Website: bh-photo
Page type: cross-sells
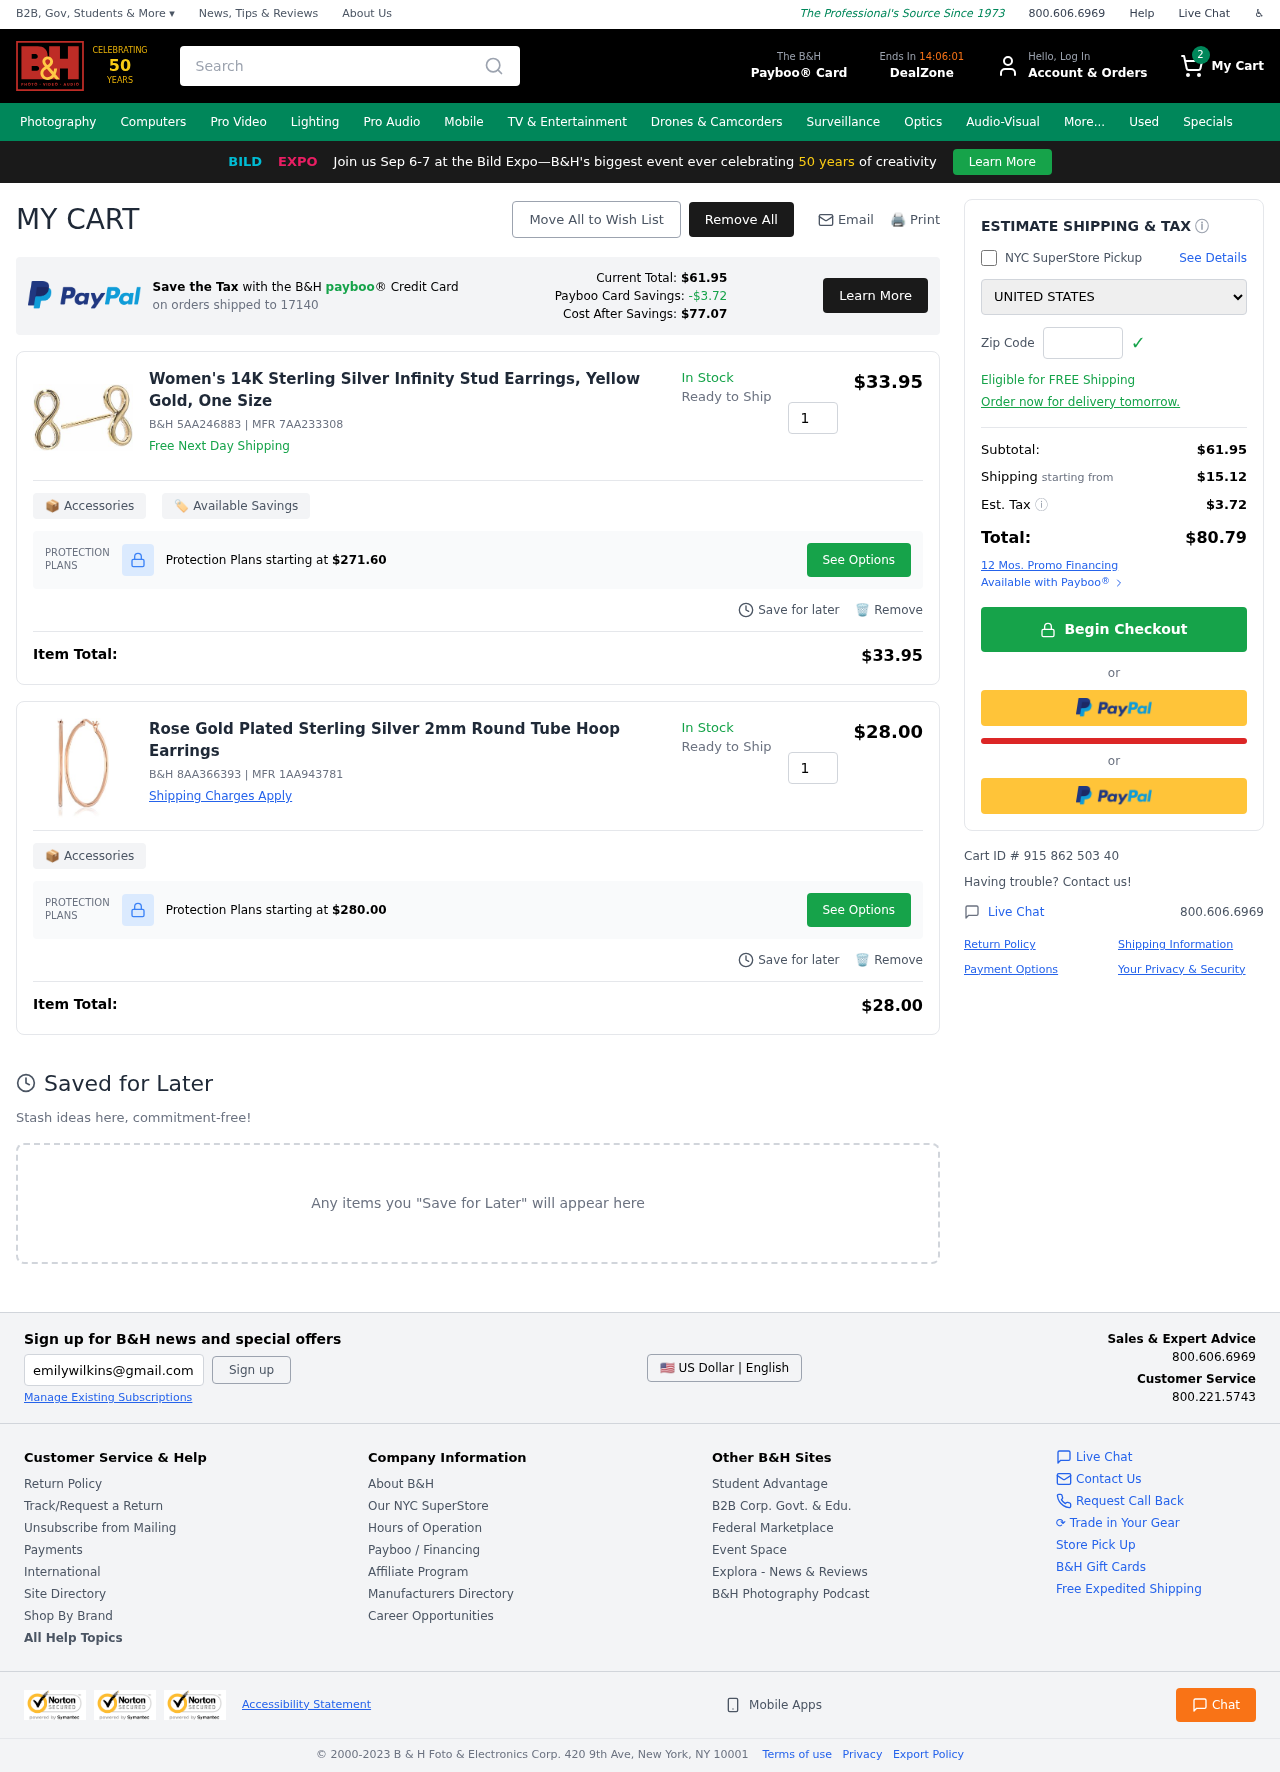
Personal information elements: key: PII_COUNTRY
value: United States
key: PII_POSTCODE
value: on orders shipped to 17140
Product elements: key: PRODUCT1_NAME
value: Women's 14K Sterling Silver Infinity Stud Earrings, Yellow Gold, One Size
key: PRODUCT1_PRICE
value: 33.95
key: PRODUCT1_QUANTITY
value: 1
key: PRODUCT2_NAME
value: Rose Gold Plated Sterling Silver 2mm Round Tube Hoop Earrings
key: PRODUCT2_PRICE
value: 28
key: PRODUCT2_QUANTITY
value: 1
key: PRODUCT1_SKU
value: B&H 5AA246883
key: PRODUCT1_MFR
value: MFR 7AA233308
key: PRODUCT1_PROTECTION_PRICE
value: $271.60
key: PRODUCT1_ITEM_TOTAL
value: $33.95
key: PRODUCT2_SKU
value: B&H 8AA366393
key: PRODUCT2_MFR
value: MFR 1AA943781
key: PRODUCT2_PROTECTION_PRICE
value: $280.00
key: PRODUCT2_ITEM_TOTAL
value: $28.00
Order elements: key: ORDER_NUM_ITEMS
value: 2
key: PAYBOO_CURRENT_TOTAL
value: $61.95
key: ORDER_SUBTOTAL
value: $61.95
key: ORDER_SHIPPING_COST
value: $15.12
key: ORDER_TAX
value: $3.72
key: ORDER_TOTAL
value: $80.79
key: ORDER_ID
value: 915 862 503 40
Search elements: key: HEADER_SEARCH
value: Search
Other elements: key: PAYBOO_SAVINGS
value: -$3.72
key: PAYBOO_COST_AFTER_SAVINGS
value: $77.07